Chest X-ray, PA view. Patient: 45 years old, sex F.
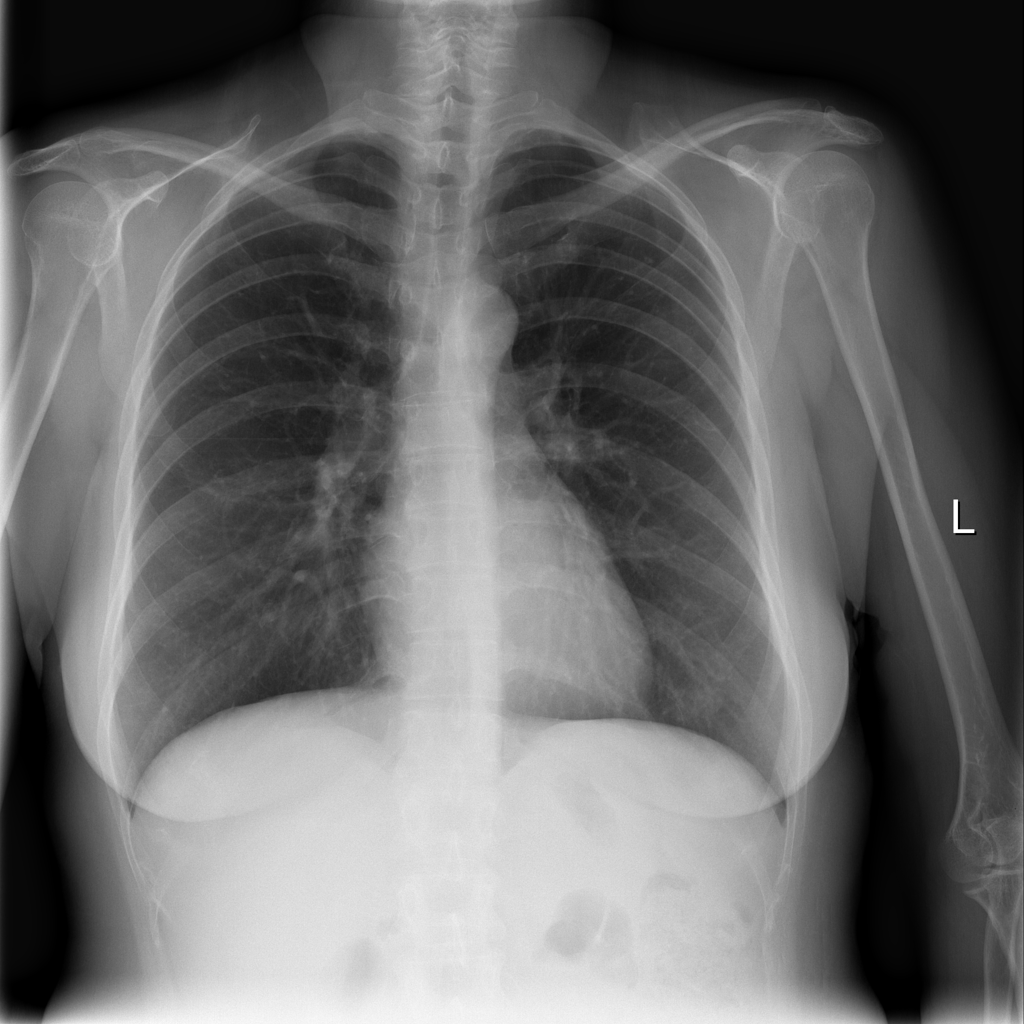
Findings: No Finding